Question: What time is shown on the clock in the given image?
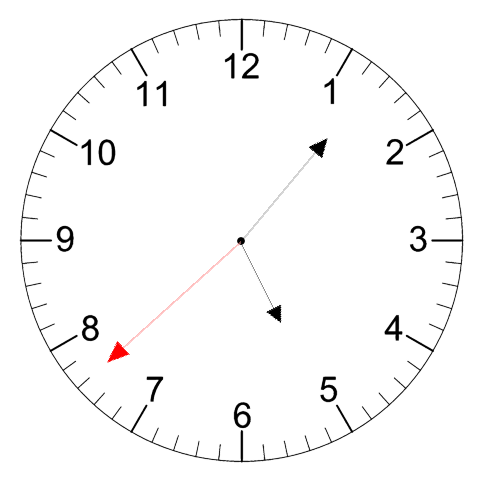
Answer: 05:06:38